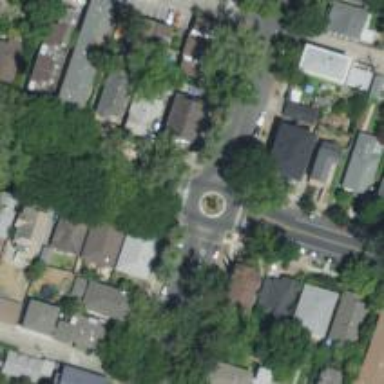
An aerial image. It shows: Mini roundabout on the road.